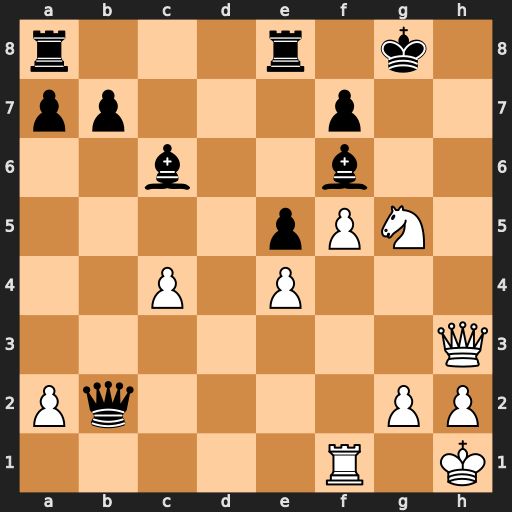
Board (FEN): r3r1k1/pp3p2/2b2b2/4pPN1/2P1P3/7Q/Pq4PP/5R1K
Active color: w
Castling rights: -
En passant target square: -
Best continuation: Qh7+ Kf8 Qxf7#